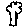
Label: tree